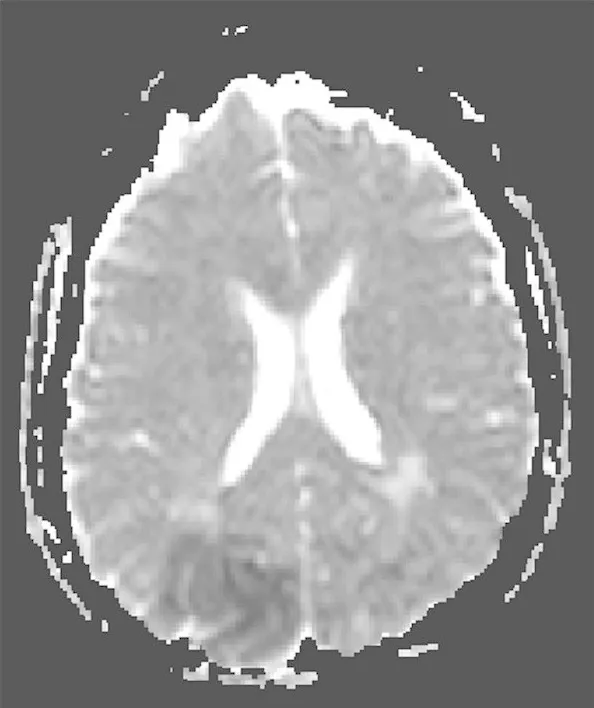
Primary ADC map.
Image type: radiology (mri)